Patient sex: F
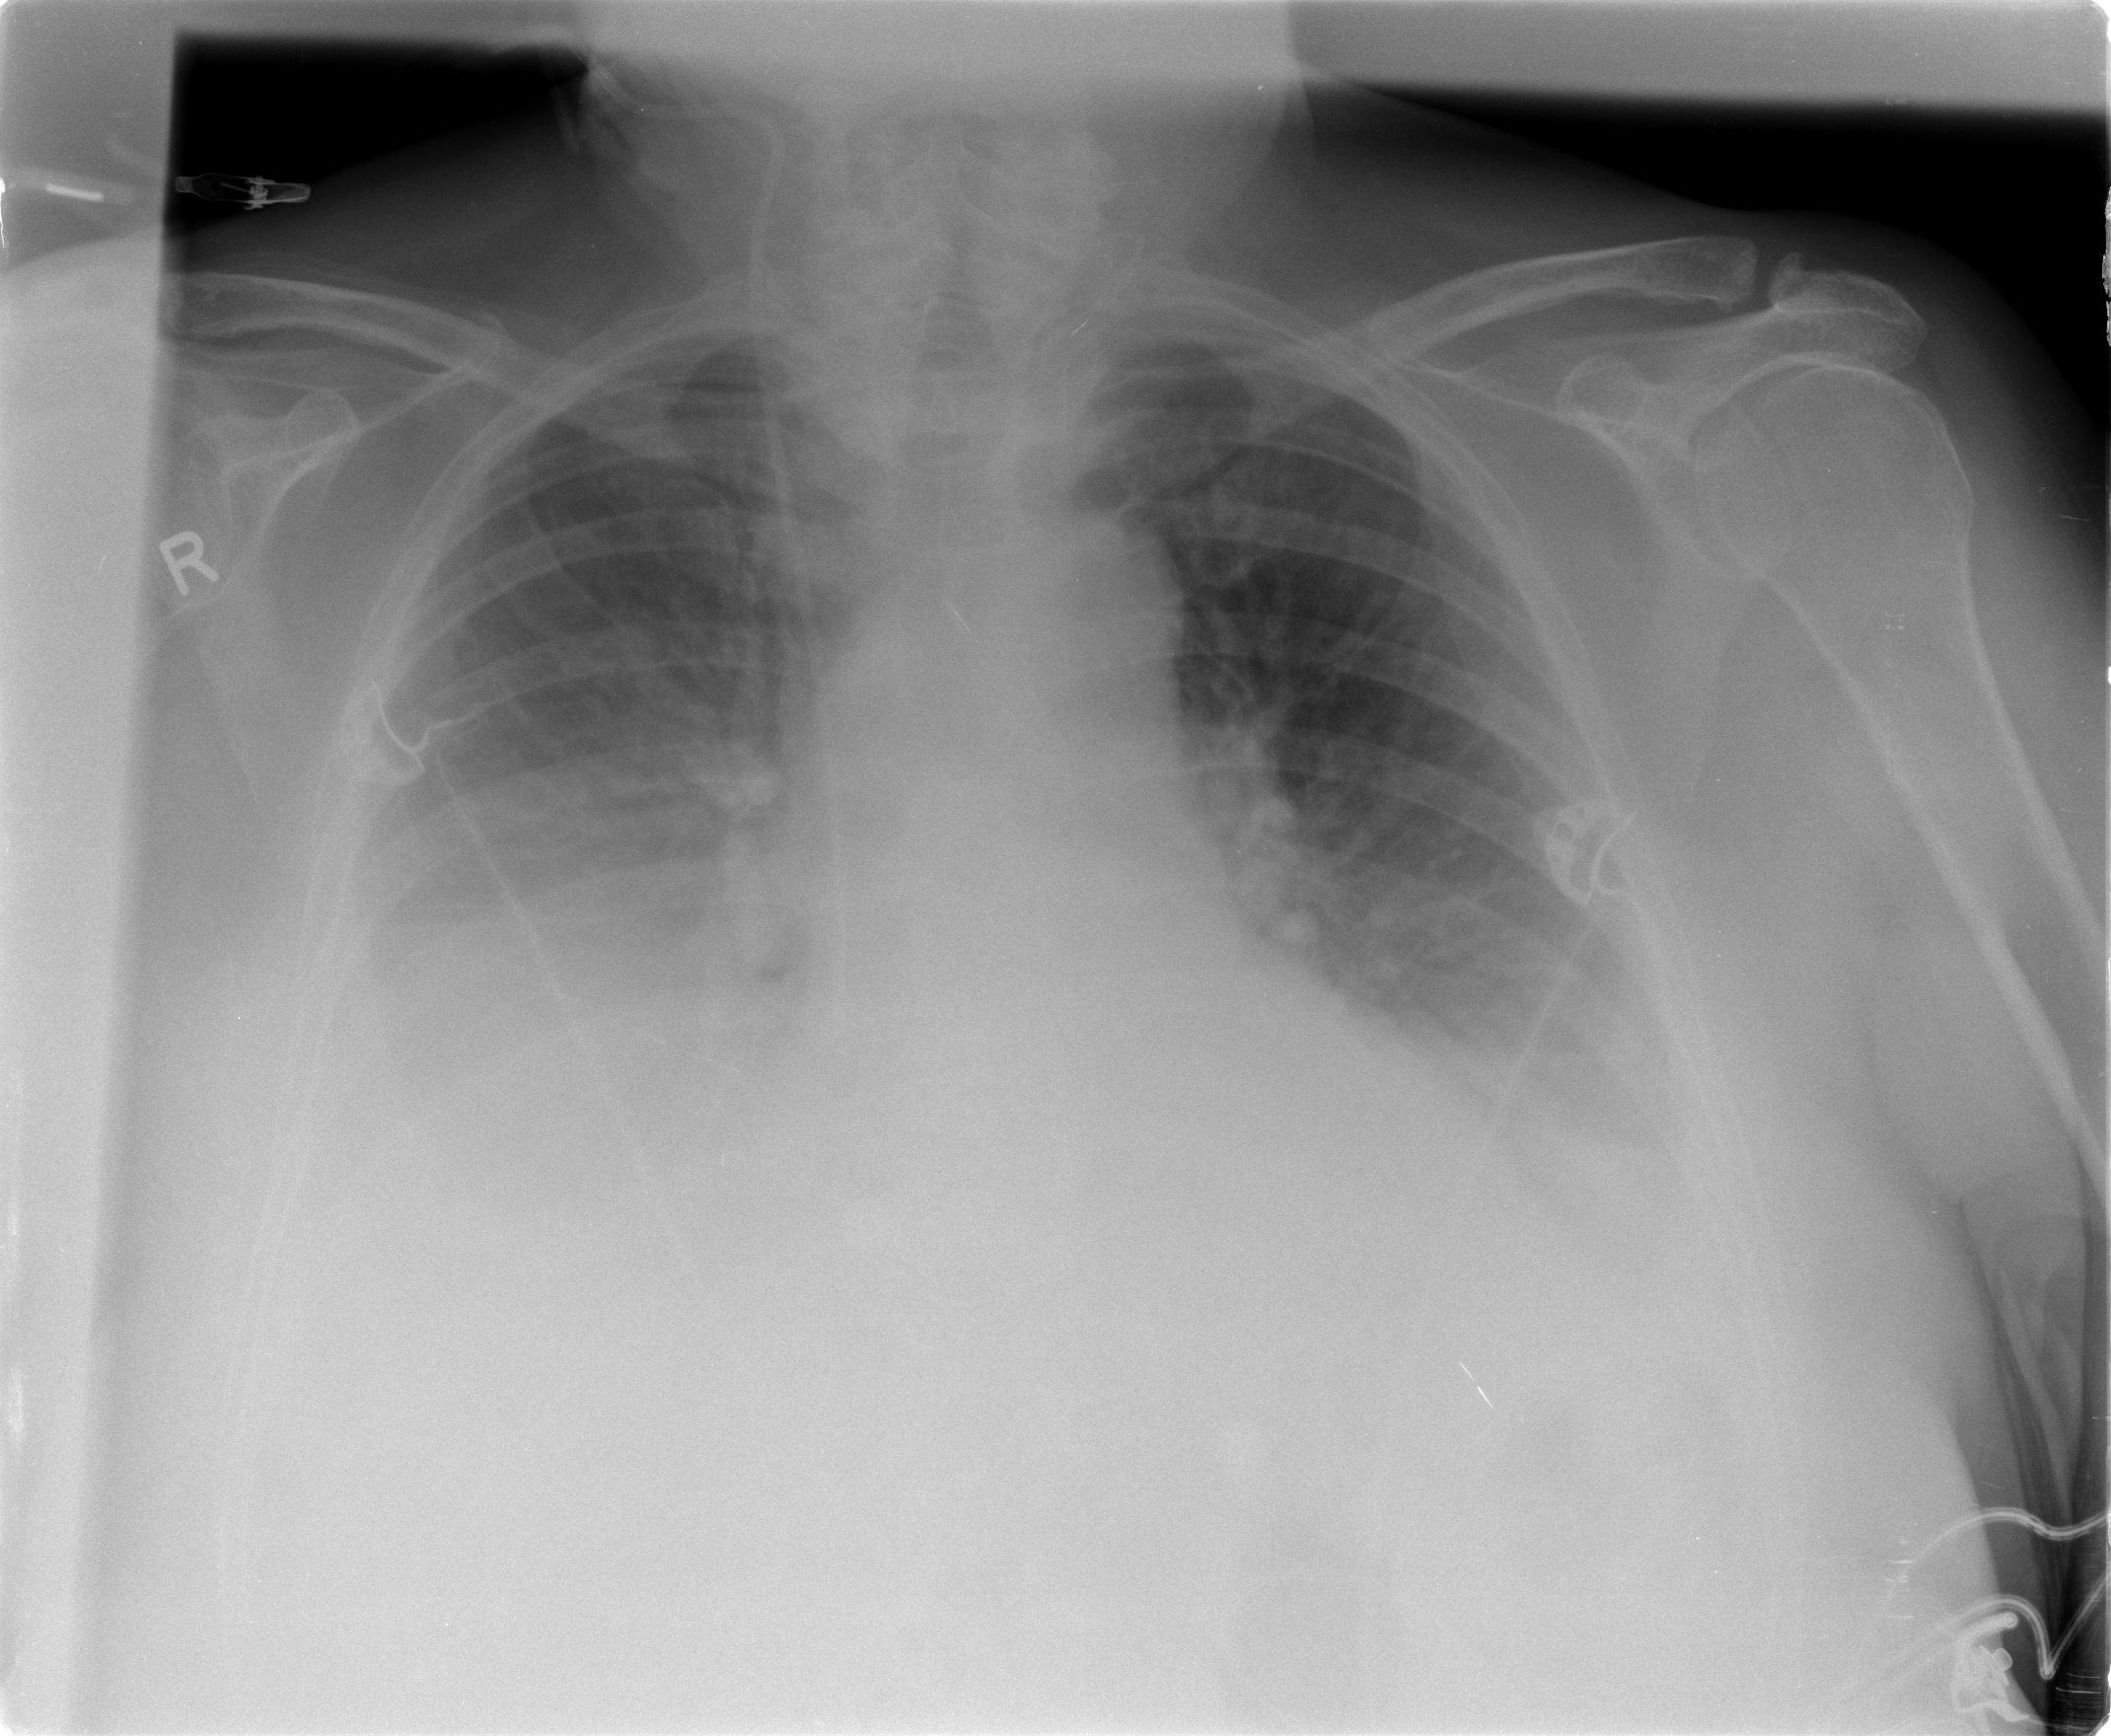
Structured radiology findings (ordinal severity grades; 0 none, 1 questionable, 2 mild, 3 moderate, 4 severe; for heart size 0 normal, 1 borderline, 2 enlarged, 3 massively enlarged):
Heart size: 0
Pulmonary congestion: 0
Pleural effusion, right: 3
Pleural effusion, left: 2
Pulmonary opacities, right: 1
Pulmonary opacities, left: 0
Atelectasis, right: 2
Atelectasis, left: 2